【题型】解答题　【知识点】立体几何　【难度】medium
如图，长方体$ABCD-A_1B_1C_1D_1$中，$AB=m$，$AD=AA_1=1$，点$M$是棱$CD$的中点。\\[5pt]

(1) 求异面直线
$B_1C$与$AC_1$所成的角的大小；\\[5pt]
(2) 是否存在实数
$m$，使得直线$AC_1$与平面$BMD_1$垂直？并说明理由；\\[5pt]
(3) 若
$m=2$，设$P$是线段$AC_1$上的一点（不含端点），满足$\frac{AP}{AC_1}=\lambda$，求$\lambda$的值，使得三棱锥$B_1-CD_1C_1$与三棱锥$B_1-CD_1P$的体积相等。\\[10pt]
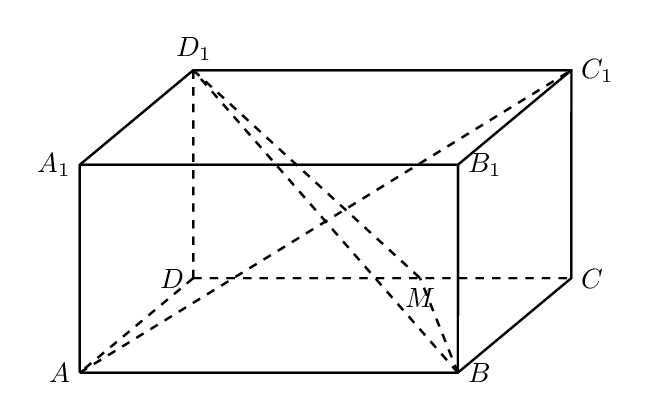
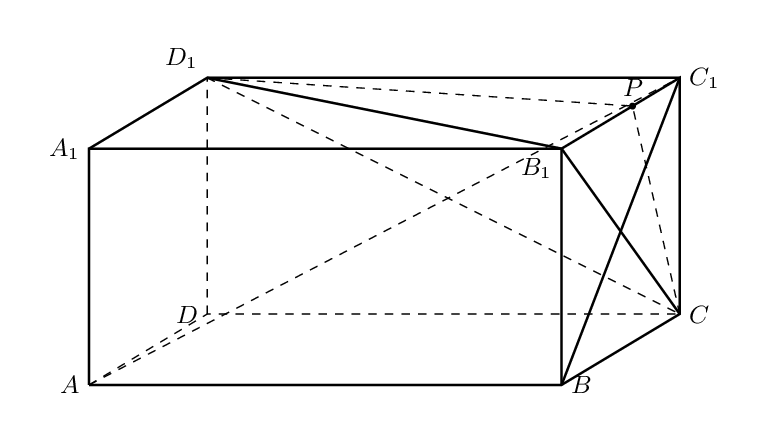
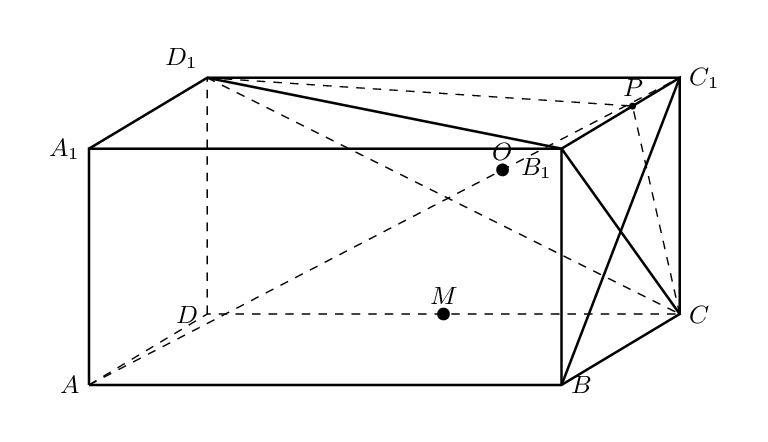
【解答】
\textbf{【分析】} (1) 根据题意只需证明$B_1C \perp$平面$ABC_1$，即可得到$B_1C \perp AC_1$，从而可得答案；\\[5pt]
(2) 存在实数
$m$，使得直线$AC_1$与平面$BMD_1$垂直。只需证明$BM \perp AC_1$，$D_1M \perp AC_1$，即可得到直线$AC_1 \perp$平面$BMD_1$；\\[5pt]
(3) 计算
$V_{B_1-CD_1C_1}=\frac{m}{6}$，$V_{A-B_1CD_1}=\frac{m}{3}$，设$AC_1$与平面$B_1CD_1$的斜足为$O$，则$AO=2OC_1$，则$P$为$AO$的中点，从而可得答案。\\[10pt]

\noindent
\textbf{【详解】} (1) 连接$B_1C$，由四边形$BCC_1B_1$为正方形，可得$B_1C \perp BC_1$，\\[5pt]
在长方体
$ABCD-A_1B_1C_1D_1$中，$AB \perp$平面$BCC_1B_1$，\\[5pt]
又
$B_1C \subset$平面$BCC_1B_1$，所以$B_1C \perp AB$。\\[5pt]
因为
$AB \cap BC_1 = B$，$AB, BC_1 \subset$平面$ABC_1$，所以$B_1C \perp$平面$ABC_1$，\\[5pt]
又
$AC_1 \subset$平面$ABC_1$，所以$B_1C \perp AC_1$，\\[5pt]
即异面直线
$B_1C$与$AC_1$所成的角的大小为$90^\circ$；\\[10pt]

\noindent
(2) 存在实数
$m=\sqrt{2}$，使得直线$AC_1$与平面$BMD_1$垂直。理由如下：\\[5pt]
当
$m=\sqrt{2}$时，$CM=\frac{\sqrt{2}}{2}$，\\[5pt]
因为
$BC=1$，所以$\frac{AB}{BC}=\frac{BC}{CM}=\sqrt{2}$，所以$\text{Rt}\triangle ABC \sim \text{Rt}\triangle BCM$，则$\angle CAB = \angle MBC$，\\[5pt]
所以
$\angle MBC + \angle ACB = \angle CAB + \angle ACB = 90^\circ$，即$AC \perp BM$，\\[5pt]
在长方体
$ABCD-A_1B_1C_1D_1$中，$CC_1 \perp$平面$ABCD$，\\[5pt]
又
$BM \subset$平面$ABCD$，所以$CC_1 \perp BM$。\\[5pt]
因为
$AC \cap CC_1 = C$，所以$BM \perp$平面$ACC_1$，\\[5pt]
又
$AC_1 \subset$平面$ACC_1$，所以$BM \perp AC_1$。\\[5pt]
同理可证
$D_1M \perp AC_1$，又$D_1M \cap BM = M$，\\[5pt]
所以直线
$AC_1 \perp$平面$BMD_1$；\\[10pt]

\noindent
(3) 设
$AC_1$与平面$B_1CD_1$的斜足为$O$，\\[5pt]
因为
$V_{C_1-B_1CD_1}=V_{B_1-C_1CD_1}=\frac{1}{3} \cdot \frac{1}{2} \cdot 1 \cdot m \cdot 1 = \frac{m}{6}$，\\[5pt]
$V_{A-B_1CD_1}=V_{ABCD-A_1B_1C_1D_1}-V_{B_1-ABC}-V_{B_1-C_1CD_1}-V_{A-A_1B_1D_1}-V_{D_1-ACD}=V_{ABCD-A_1B_1C_1D_1}-4V_{B_1-C_1CD_1}=\frac{m}{3}$，\\[5pt]
所以
$V_{A-B_1CD_1}=2V_{C_1-B_1CD_1}$，则$AO=2C_1O$。\\[5pt]
若
$V_{B_1-CD_1C_1}=V_{B_1-CD_1P}$，则$V_{C_1-B_1CD_1}=V_{P-B_1CD_1}$，故$C_1O=PO$。\\[5pt]
所以在线段
$AC_1$上取一点$P$，要使三棱锥$B_1-CD_1C_1$与三棱锥$B_1-CD_1P$的体积相等，则$P$为$AO$的中点，即$\frac{AP}{AC_1}=\frac{1}{3}$
。